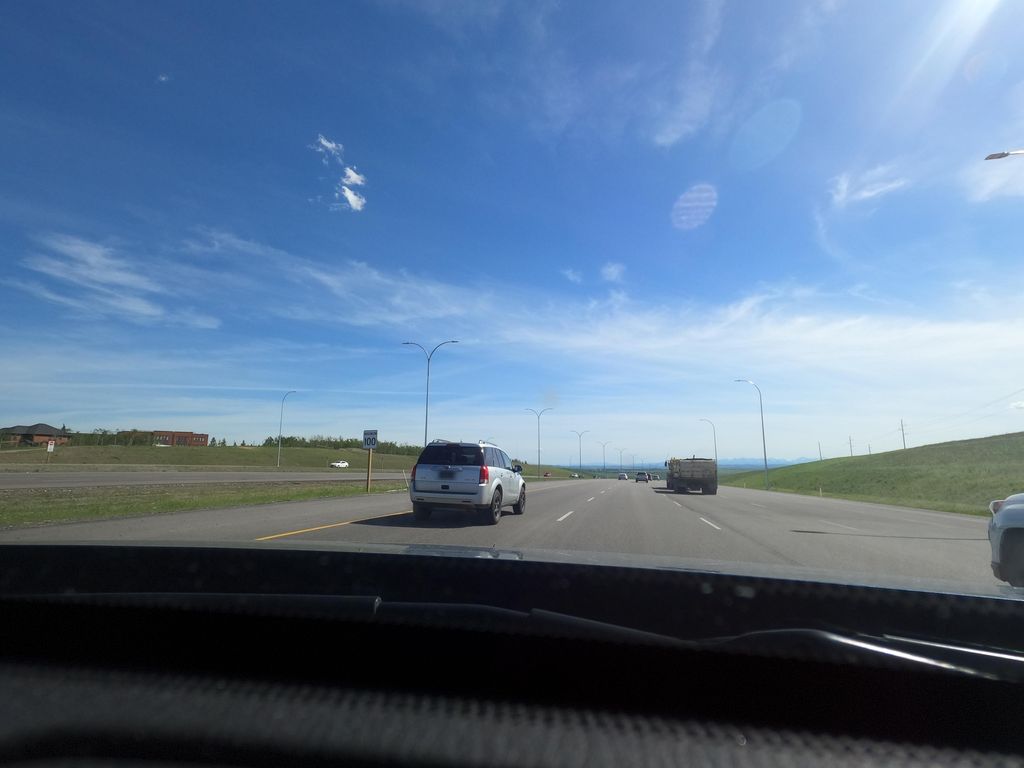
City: calgary